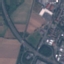
Land use / land cover class: Highway